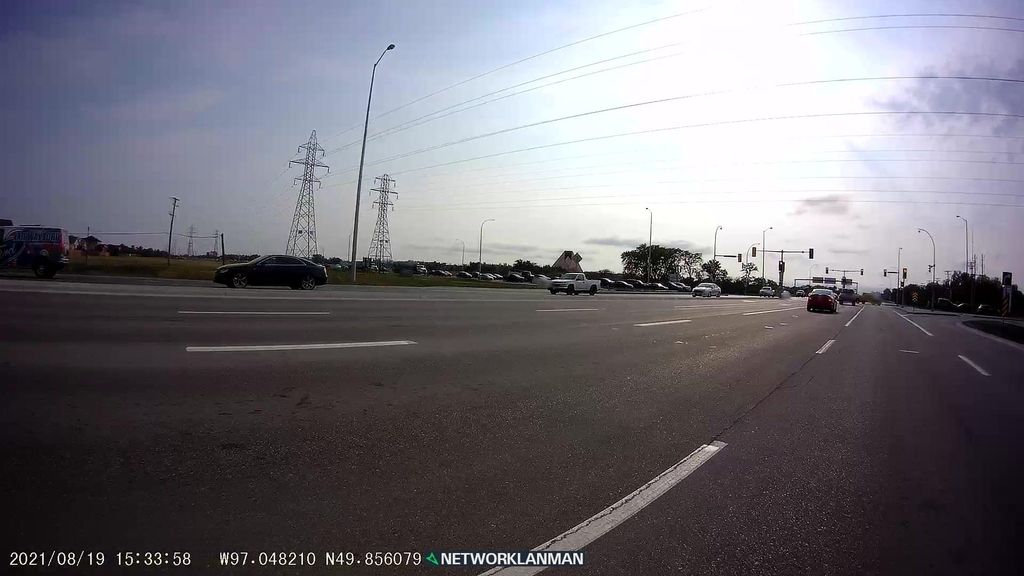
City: winnipeg